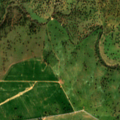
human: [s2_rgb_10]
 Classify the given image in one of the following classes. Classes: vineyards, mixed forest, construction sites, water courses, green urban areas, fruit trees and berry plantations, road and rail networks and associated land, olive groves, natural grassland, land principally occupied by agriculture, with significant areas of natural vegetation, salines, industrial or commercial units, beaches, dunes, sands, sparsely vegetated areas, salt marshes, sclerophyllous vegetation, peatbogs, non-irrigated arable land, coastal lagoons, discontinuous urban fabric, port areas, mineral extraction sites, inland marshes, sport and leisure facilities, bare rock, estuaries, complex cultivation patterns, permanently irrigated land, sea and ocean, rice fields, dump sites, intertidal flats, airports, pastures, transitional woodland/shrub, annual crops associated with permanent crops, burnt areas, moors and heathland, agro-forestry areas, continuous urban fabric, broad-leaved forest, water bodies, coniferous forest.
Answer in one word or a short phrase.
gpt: pastures, agro-forestry areas